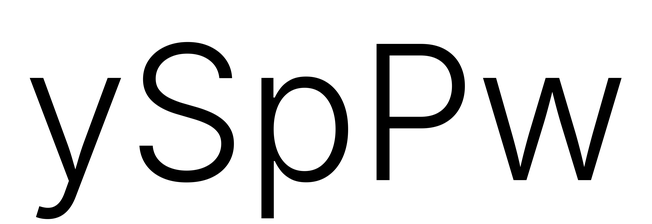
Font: Inter_Light